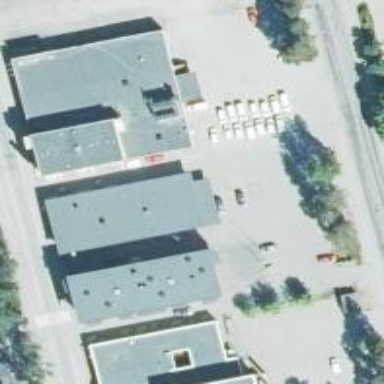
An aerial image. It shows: Commercial building.